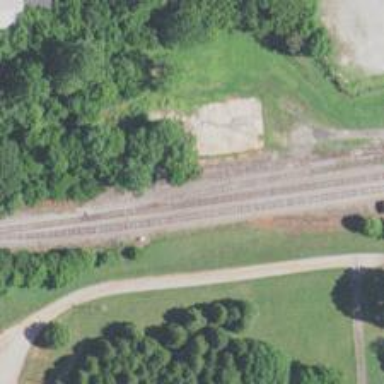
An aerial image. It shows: Disused railway.